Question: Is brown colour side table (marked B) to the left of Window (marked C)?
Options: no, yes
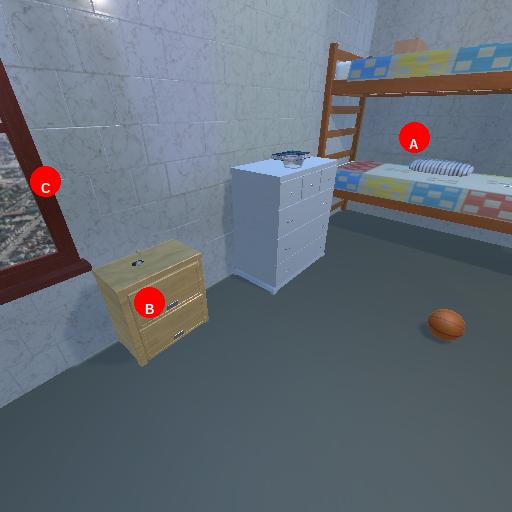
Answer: no